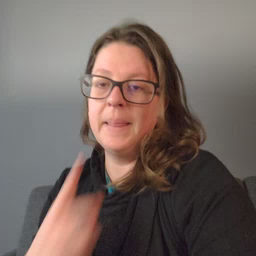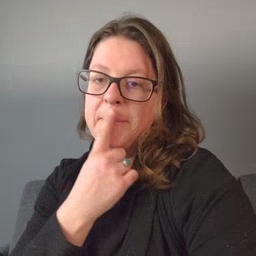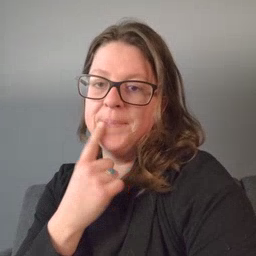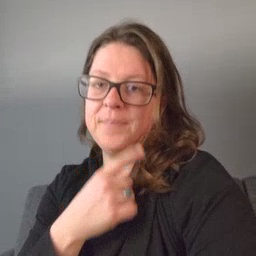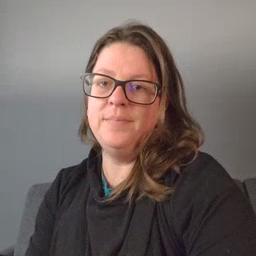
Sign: lips